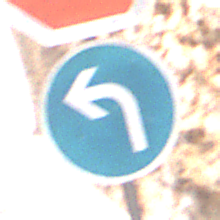
Verkehrszeichen: VorgeschriebeneFahrtrichtungLinks
Zusatzzeichen oben: Stop
Umgebung: Outdoor, Urban
Tageszeit: Midday
Wetter: PartlyCloudy
Licht: Natural
Jahreszeit: NotSpecified
Kontrast: MediumContrast